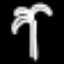
Label: palm tree